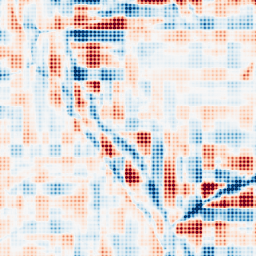
Category: wavelet
Decomposition family: wavelet_reverse_biorthogonal
Decomposition parameters: wavelet: rbio3.5
level: 5
Upsampling method: sinc_blackman
Upsampling parameters: scale: 8
kernel_size: 8
Upsampling scale: 8